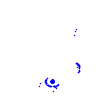
Particle: kaon